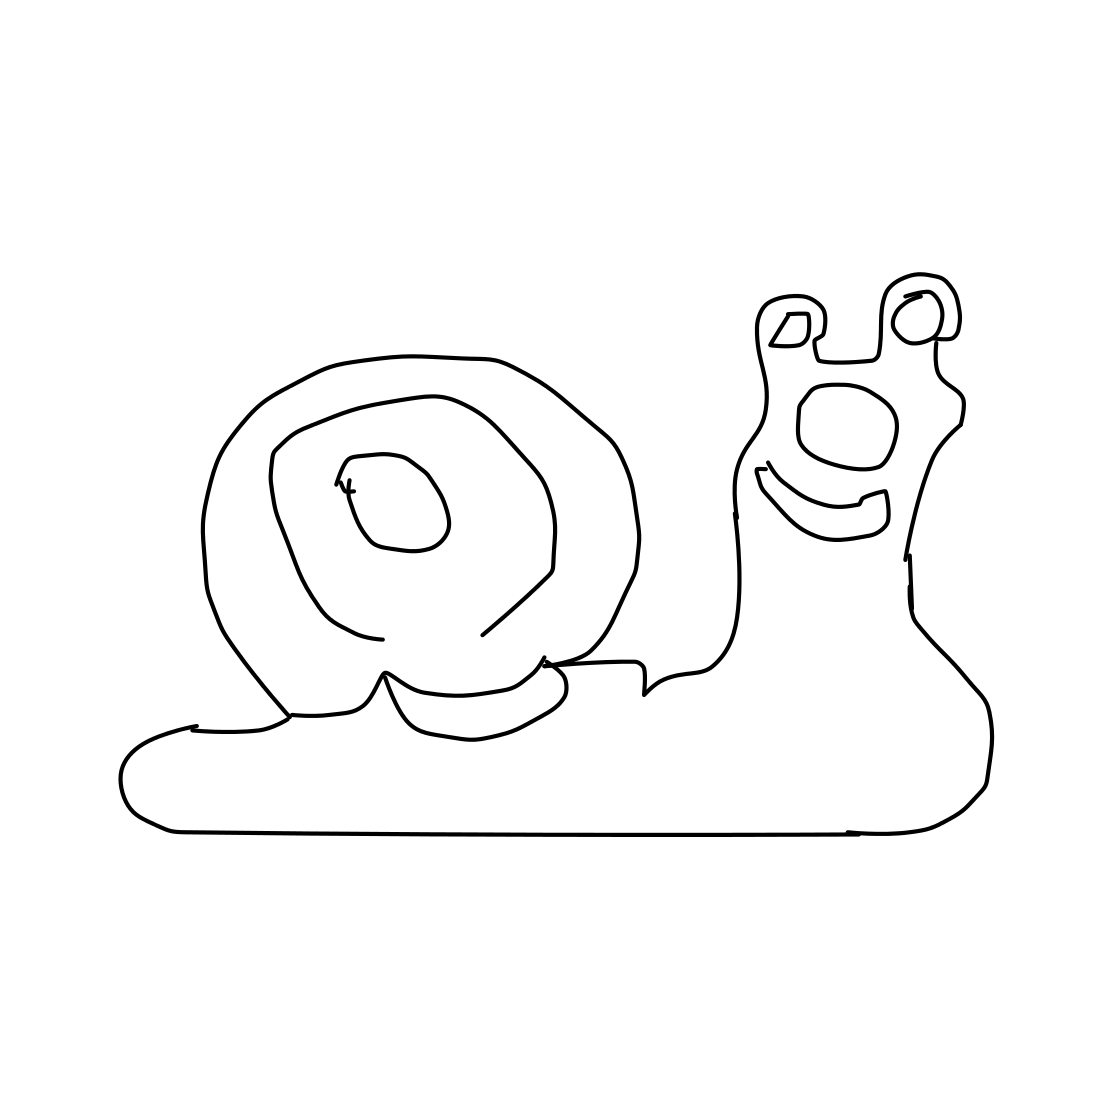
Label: snail